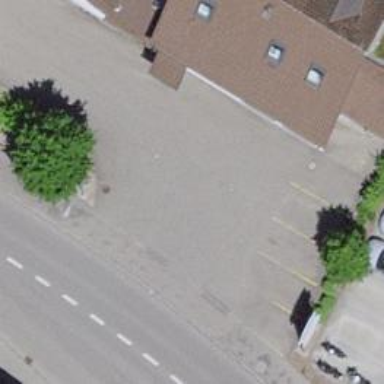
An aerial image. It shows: Parking area with surface.